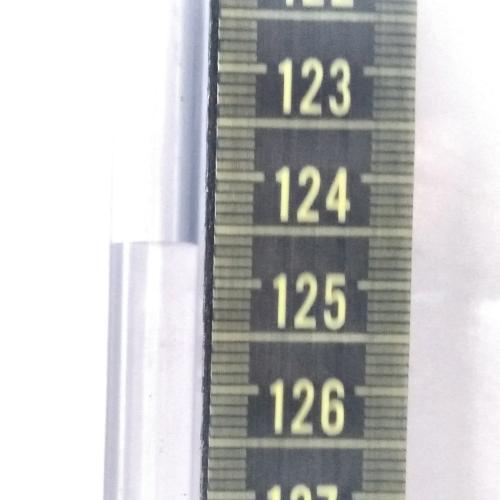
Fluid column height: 124.6 cm